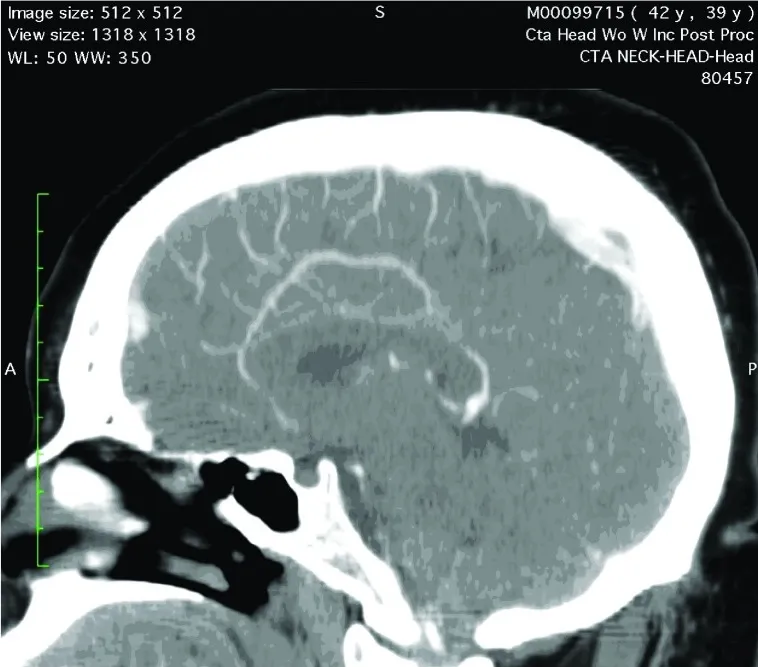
Sagittal view of a CT Angiogram of the head at the level of lateral ventricle demonstrates mild proliferation of the collateral vessels extending towards the vertex.
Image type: radiology (ct)